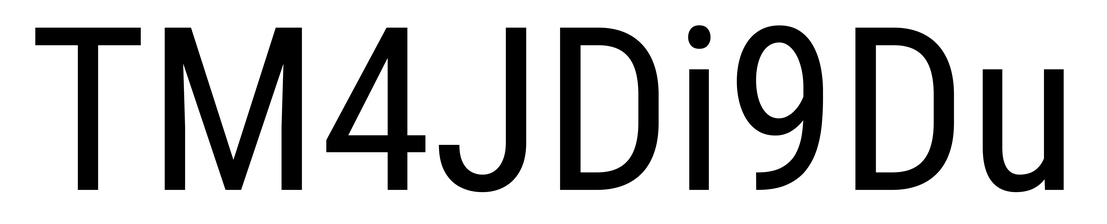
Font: Roboto_Condensed_Regular